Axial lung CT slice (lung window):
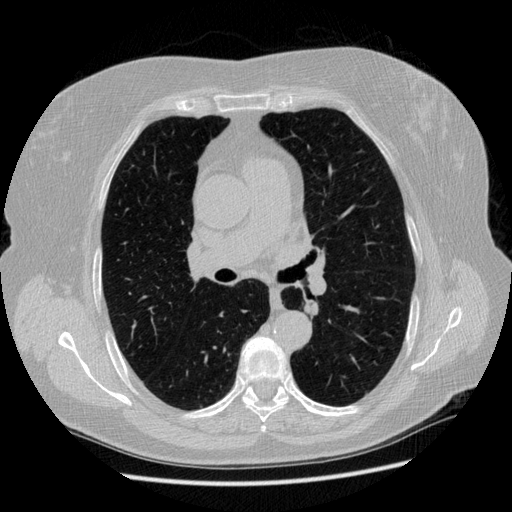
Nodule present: no